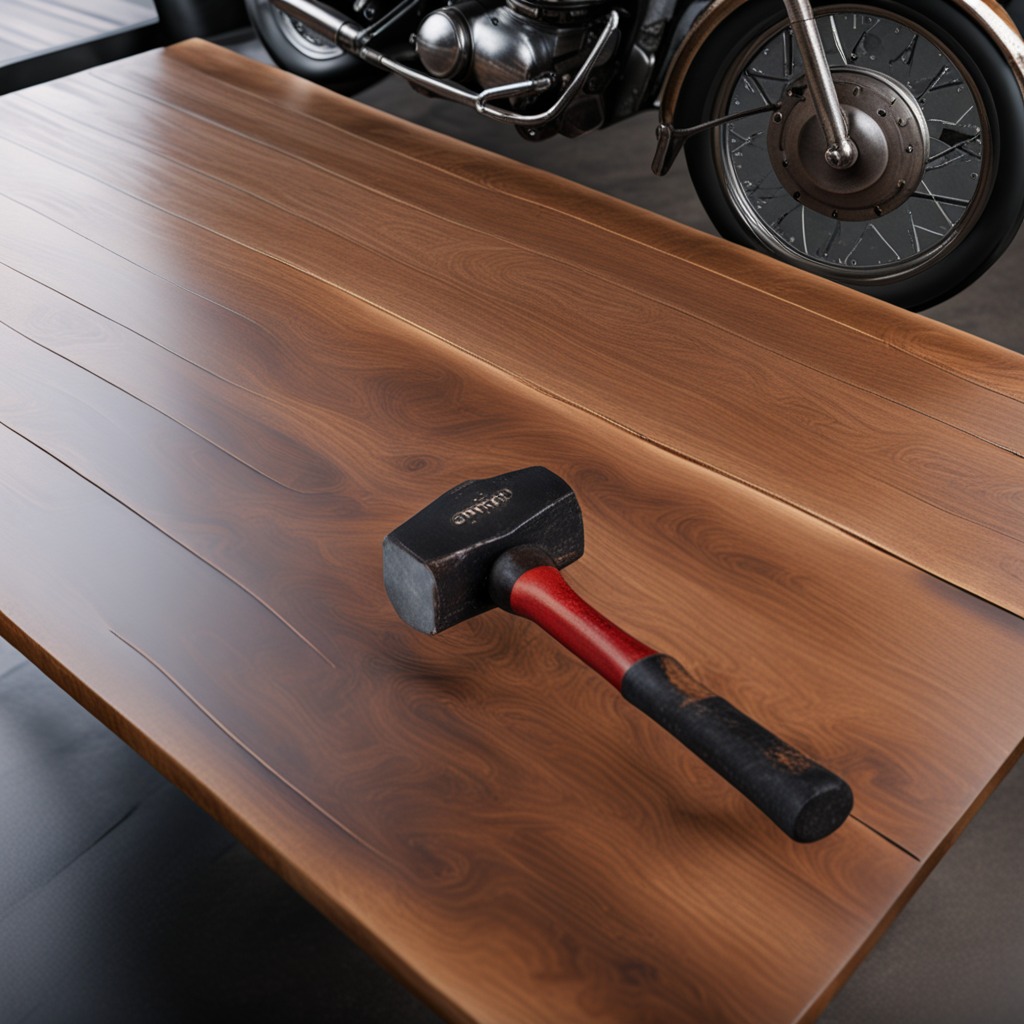
A hammer lies on the wooden table.